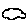
Label: cloud